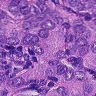
Metastatic tissue present: yes